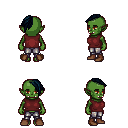
a pixel art fantasy rpg character, female body template, orc, green skin, maroon sleeveless shirt, metal pants, raven long mohawk hairstyle, brown shoes, four views (front, back, left, right), 2x2 character sprite sheet, small pixel art, hard edges, no anti-aliasing